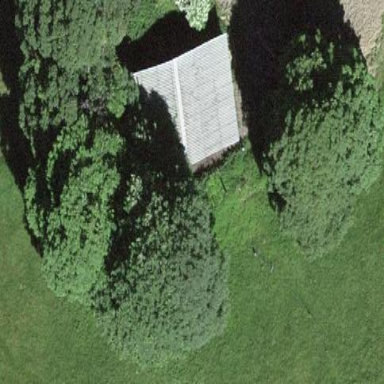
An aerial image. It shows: Cabin is depicted in the image.